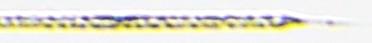
Label: Rhizosolenia